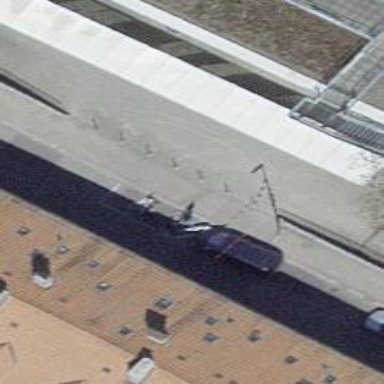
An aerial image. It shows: Bollard barrier.